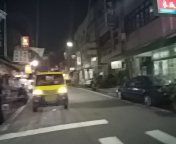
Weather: clear
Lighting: night
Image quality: slightly poor
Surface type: driving surface
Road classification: unclassified
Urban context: urban centre
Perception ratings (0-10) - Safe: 6.85, Lively: 4.22, Beautiful: 7.16, Boring: 1.94, Depressing: 2.67, Wealthy: 2.13